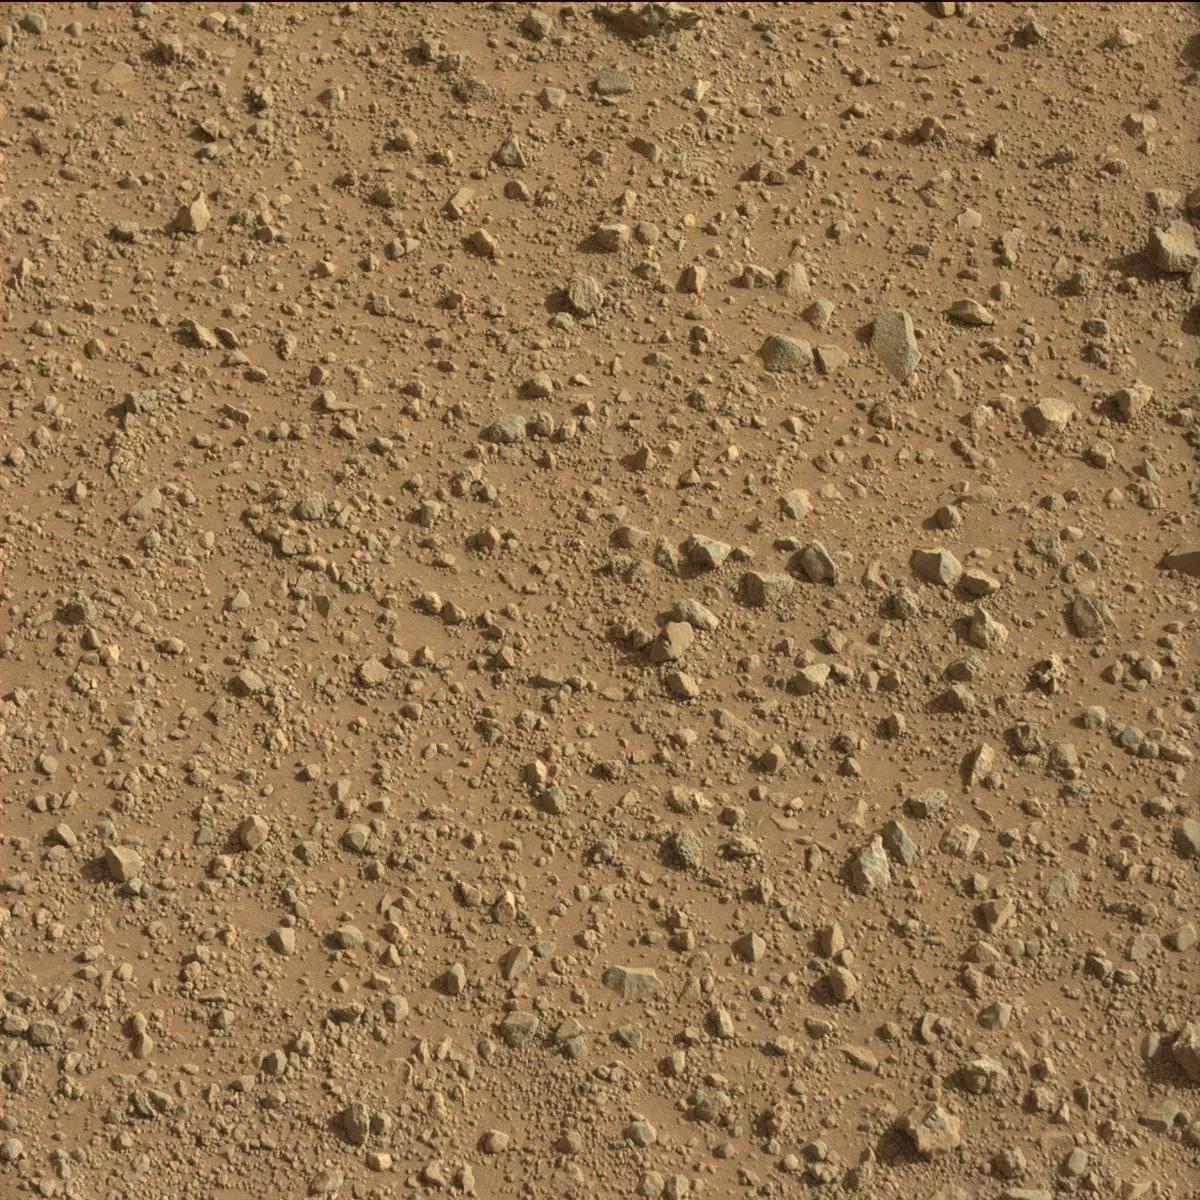
Terrain classes present: Bedrock, Rock, Sand / Soil